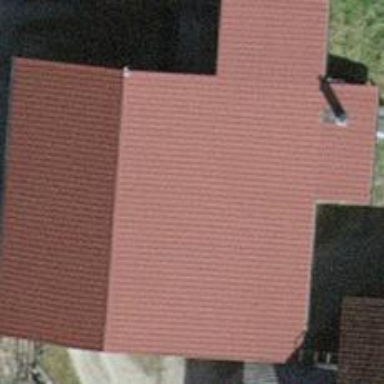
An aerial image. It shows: Building with tile roof.